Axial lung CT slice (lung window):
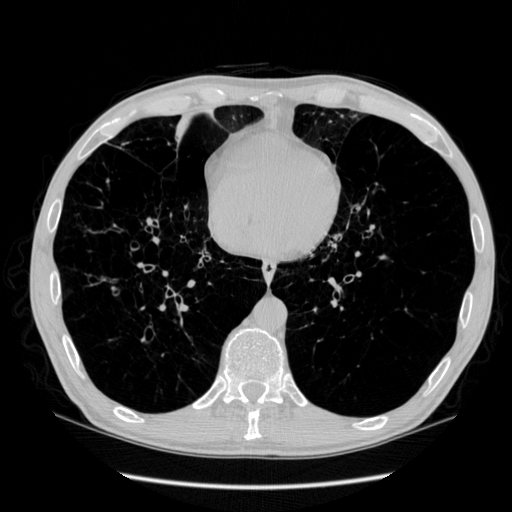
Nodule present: no